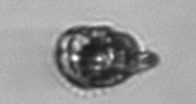
Label: Proterythropsis